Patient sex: M
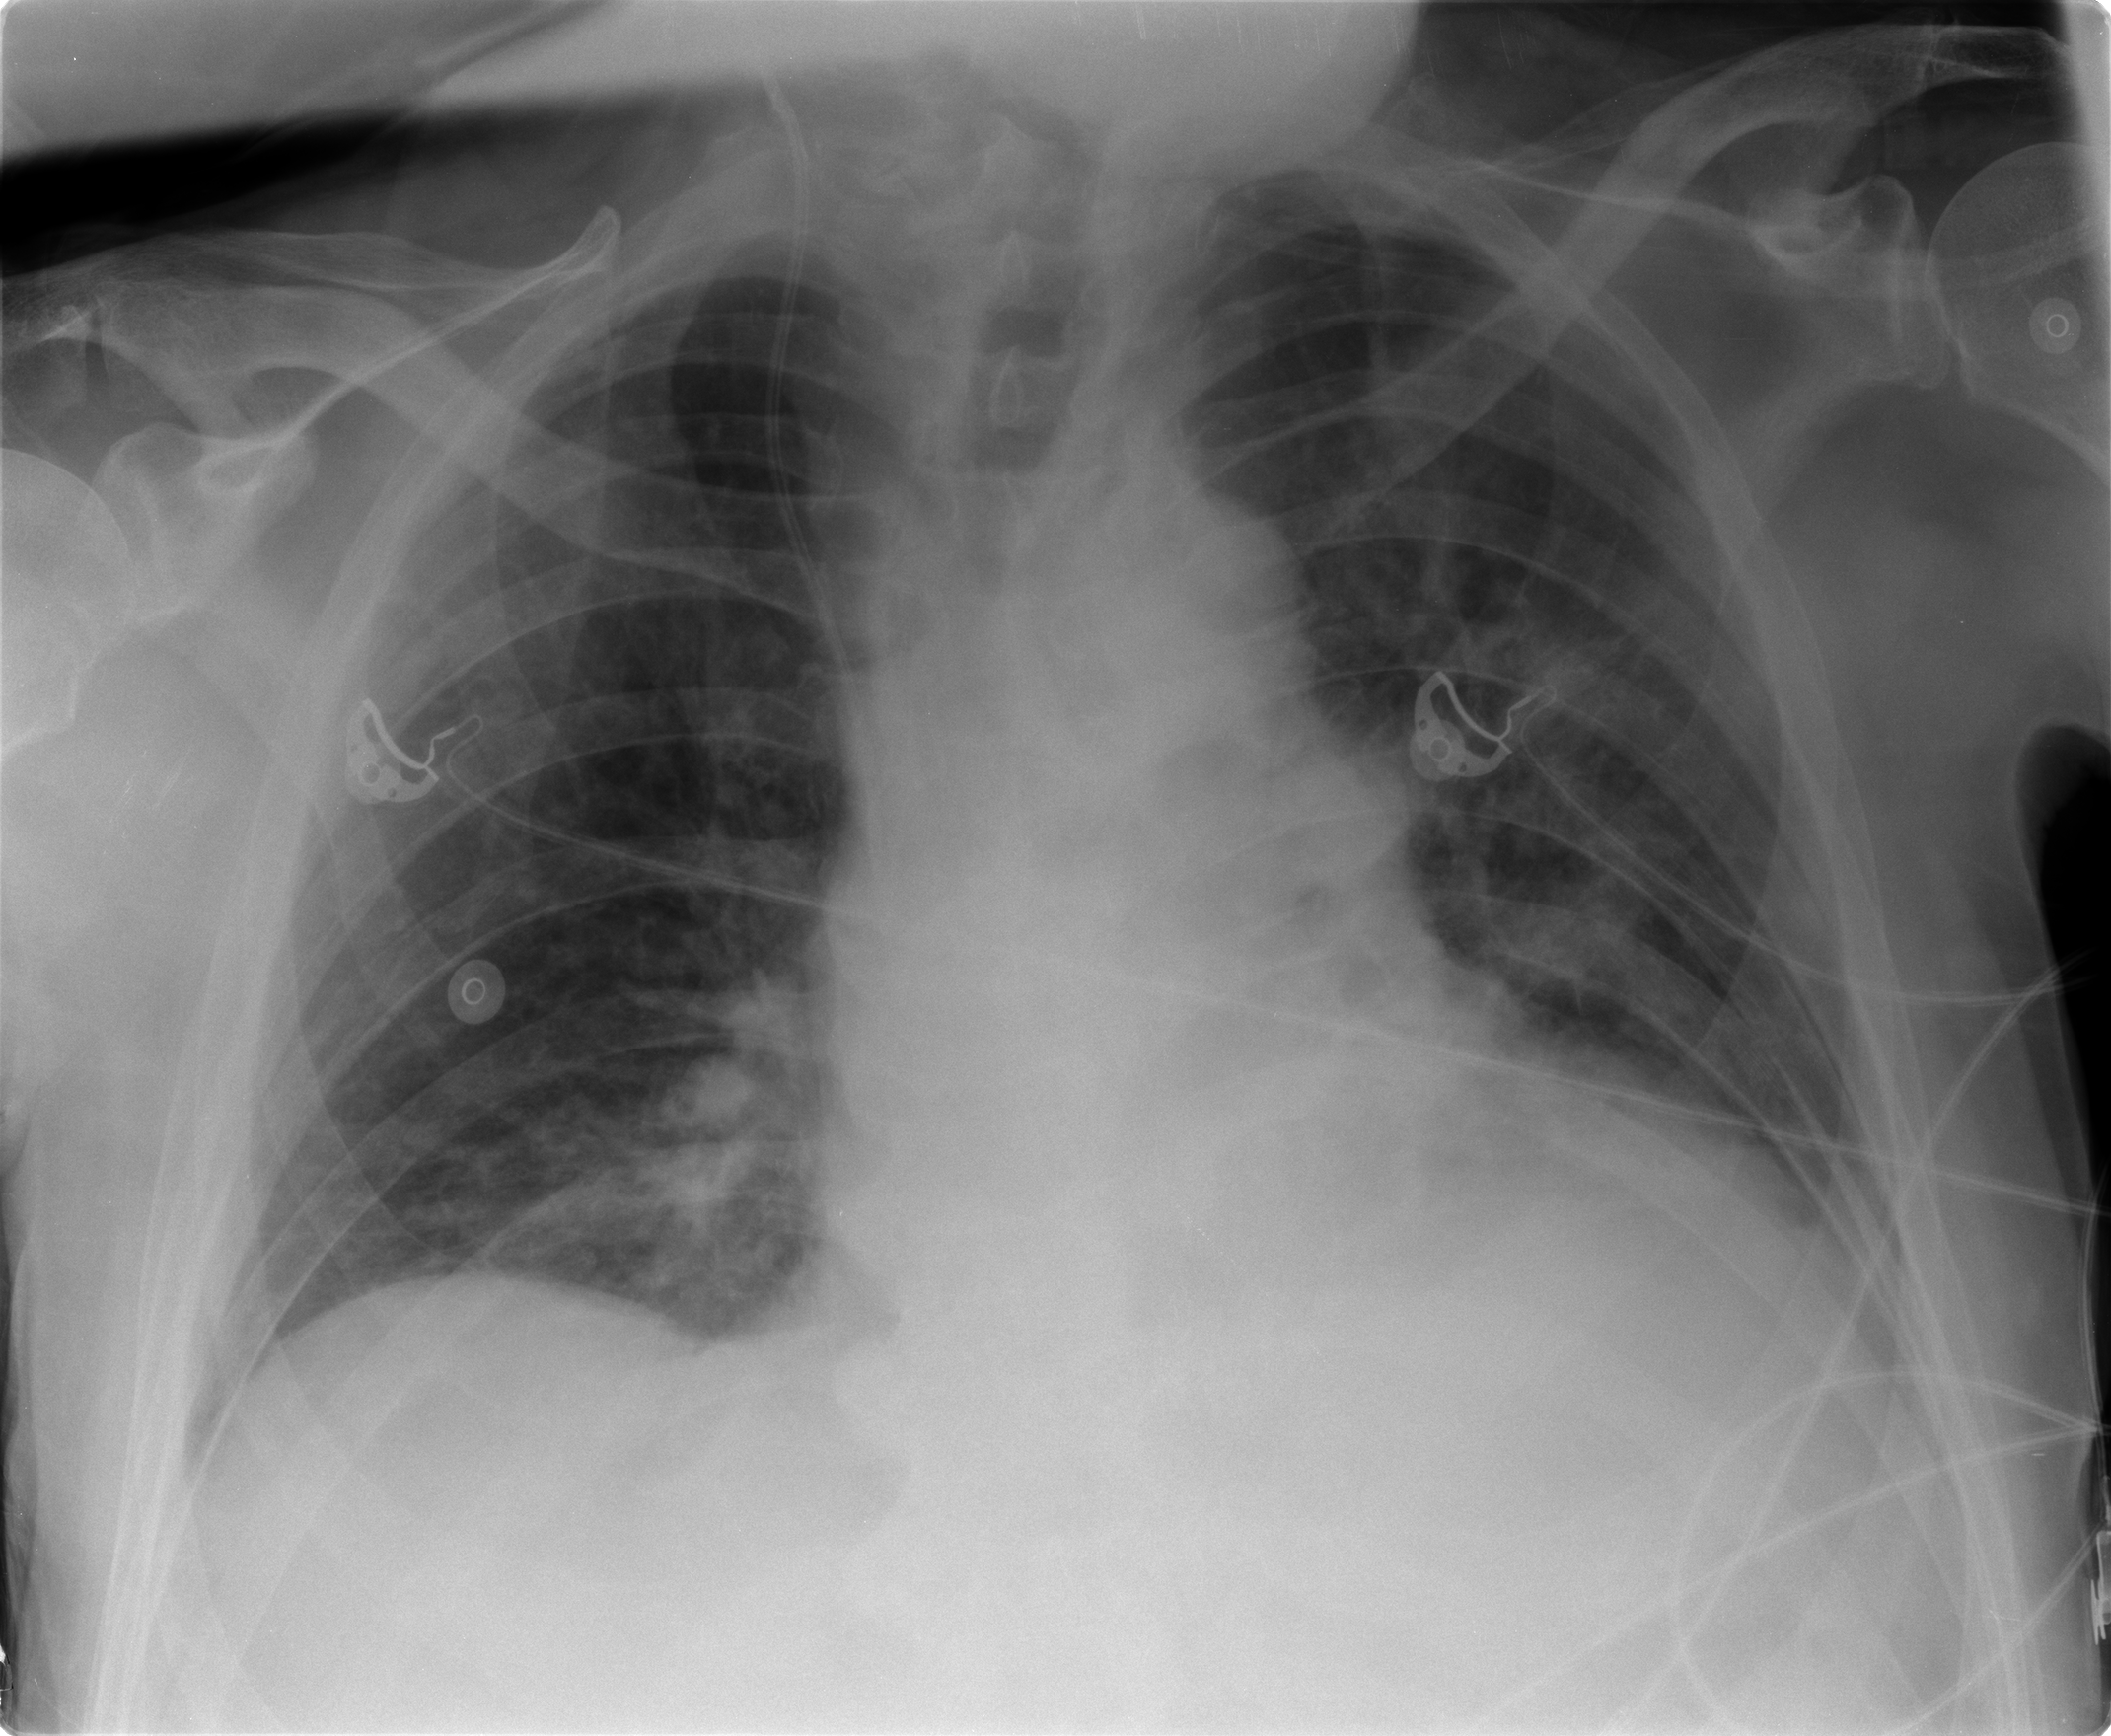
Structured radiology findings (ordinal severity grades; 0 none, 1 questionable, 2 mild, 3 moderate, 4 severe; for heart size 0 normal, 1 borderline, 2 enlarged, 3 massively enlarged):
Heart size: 2
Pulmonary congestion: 0
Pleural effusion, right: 0
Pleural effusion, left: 1
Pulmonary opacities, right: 1
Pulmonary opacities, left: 0
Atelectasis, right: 1
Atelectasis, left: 1